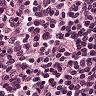
Metastatic tissue present: no